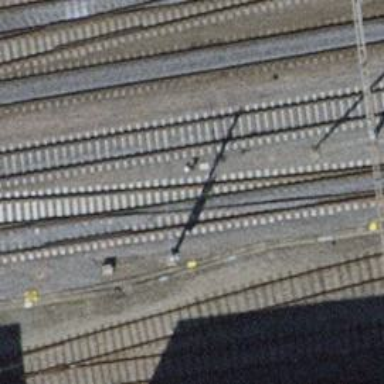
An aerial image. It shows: Railway siding with one electrified track and contact line for powering the train.